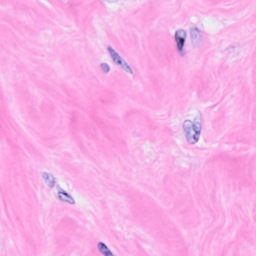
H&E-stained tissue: Breast